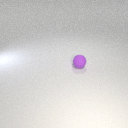
small purple rubber sphere